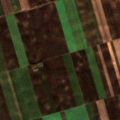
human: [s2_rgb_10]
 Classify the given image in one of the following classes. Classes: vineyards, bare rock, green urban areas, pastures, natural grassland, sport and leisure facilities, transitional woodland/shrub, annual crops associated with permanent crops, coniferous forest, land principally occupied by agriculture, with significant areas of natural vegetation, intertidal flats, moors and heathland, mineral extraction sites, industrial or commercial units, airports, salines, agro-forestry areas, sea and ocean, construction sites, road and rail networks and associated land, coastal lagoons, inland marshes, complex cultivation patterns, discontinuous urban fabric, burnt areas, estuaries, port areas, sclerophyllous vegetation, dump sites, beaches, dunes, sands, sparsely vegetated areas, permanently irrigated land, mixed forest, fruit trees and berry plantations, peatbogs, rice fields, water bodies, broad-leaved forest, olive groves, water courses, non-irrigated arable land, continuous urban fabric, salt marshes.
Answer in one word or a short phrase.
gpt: non-irrigated arable land